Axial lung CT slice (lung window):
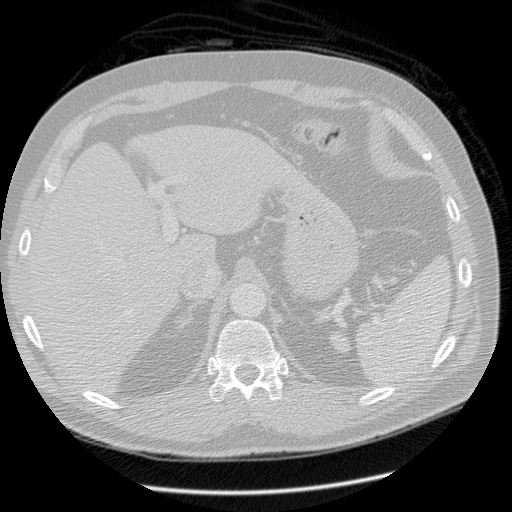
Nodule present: no